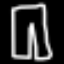
Label: pants